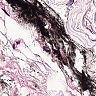
Metastatic tissue present: no